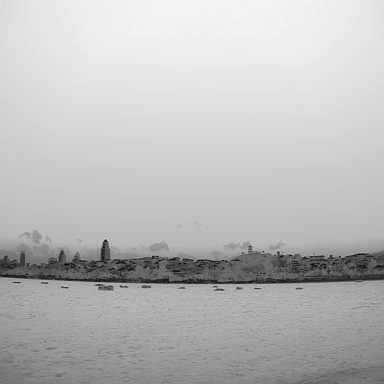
There are ten bulk_carriers in the infrared image.